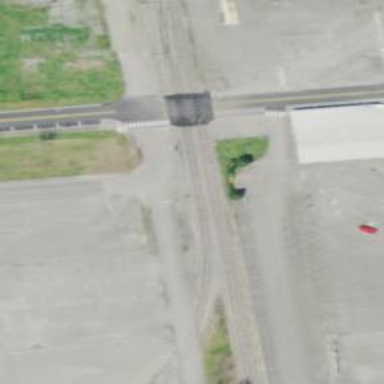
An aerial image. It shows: Level crossing along the railway.